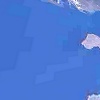
Label: water